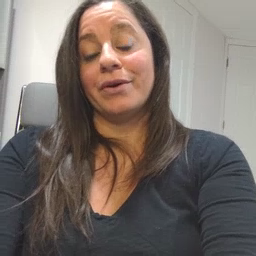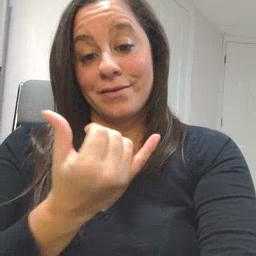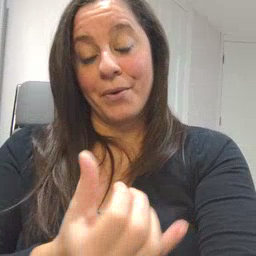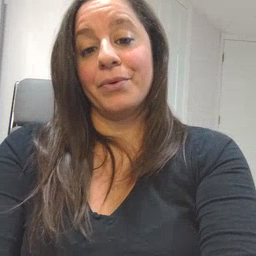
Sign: now